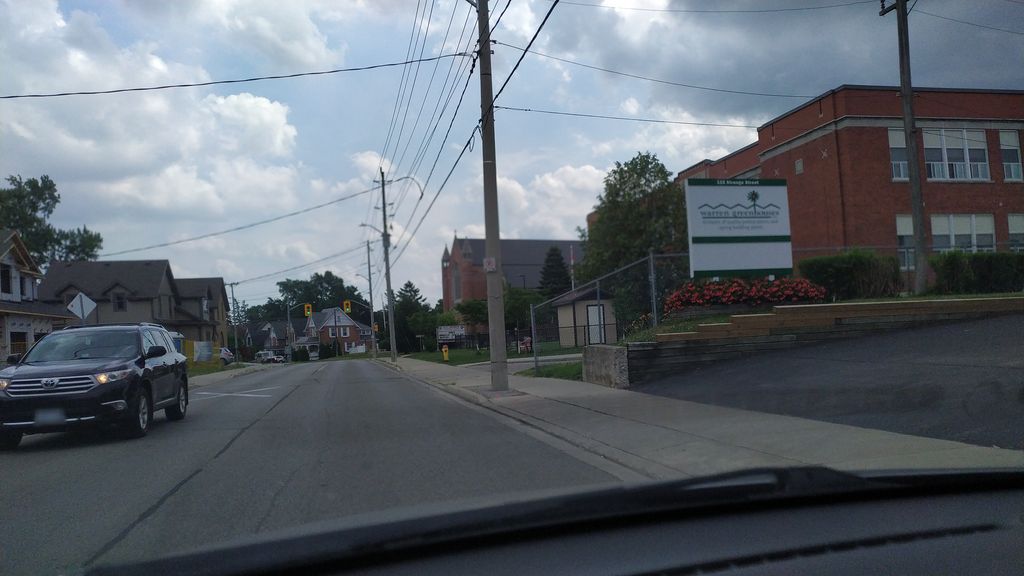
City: kitchener-waterloo